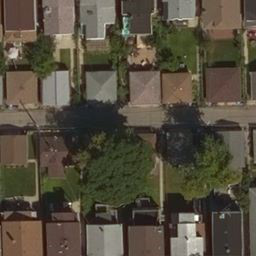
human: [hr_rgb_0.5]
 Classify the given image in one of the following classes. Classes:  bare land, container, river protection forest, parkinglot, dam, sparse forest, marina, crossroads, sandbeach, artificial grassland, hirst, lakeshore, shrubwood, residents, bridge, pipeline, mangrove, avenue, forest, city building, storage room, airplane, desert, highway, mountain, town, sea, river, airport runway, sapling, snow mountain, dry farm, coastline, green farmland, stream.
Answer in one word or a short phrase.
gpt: residents